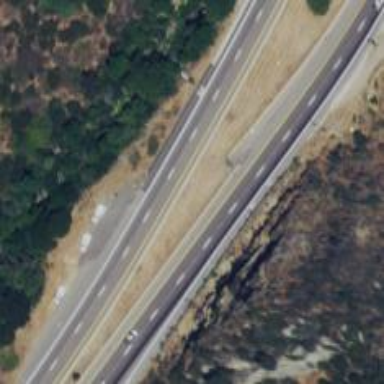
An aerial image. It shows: This image shows trunk highway that functions as expressway.